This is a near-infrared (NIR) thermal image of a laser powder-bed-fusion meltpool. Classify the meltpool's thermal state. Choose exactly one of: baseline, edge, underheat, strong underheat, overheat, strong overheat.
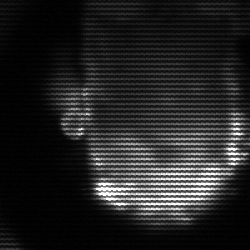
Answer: baseline